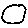
Label: moon